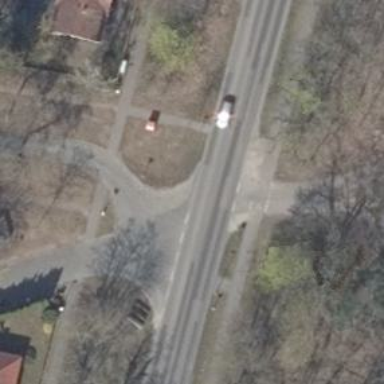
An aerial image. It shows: Unmarked crossing on footway.